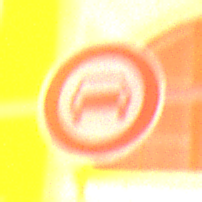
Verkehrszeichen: VerbotKraftwagen
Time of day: Night
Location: Outdoor (Urban)
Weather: Overcast
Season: Winter
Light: Artificial